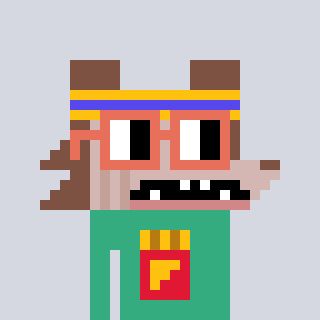
a pixel art character with square orange glasses, a werewolf-shaped head and a teal-colored body on a cool background